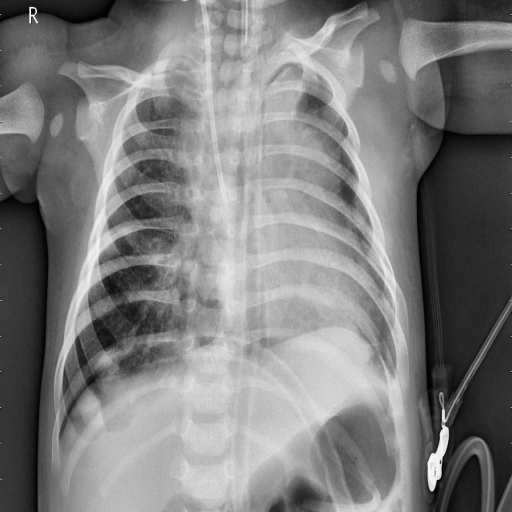
Finding: PNEUMONIA